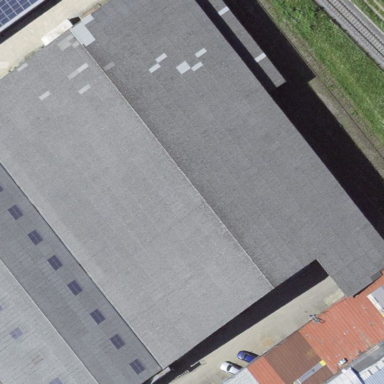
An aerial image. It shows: Warehouse building.